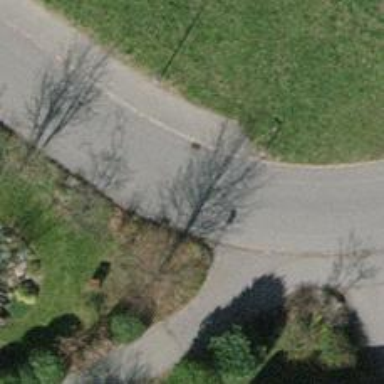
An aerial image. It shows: Residential road with asphalt surface. There is sidewalk on the left side.